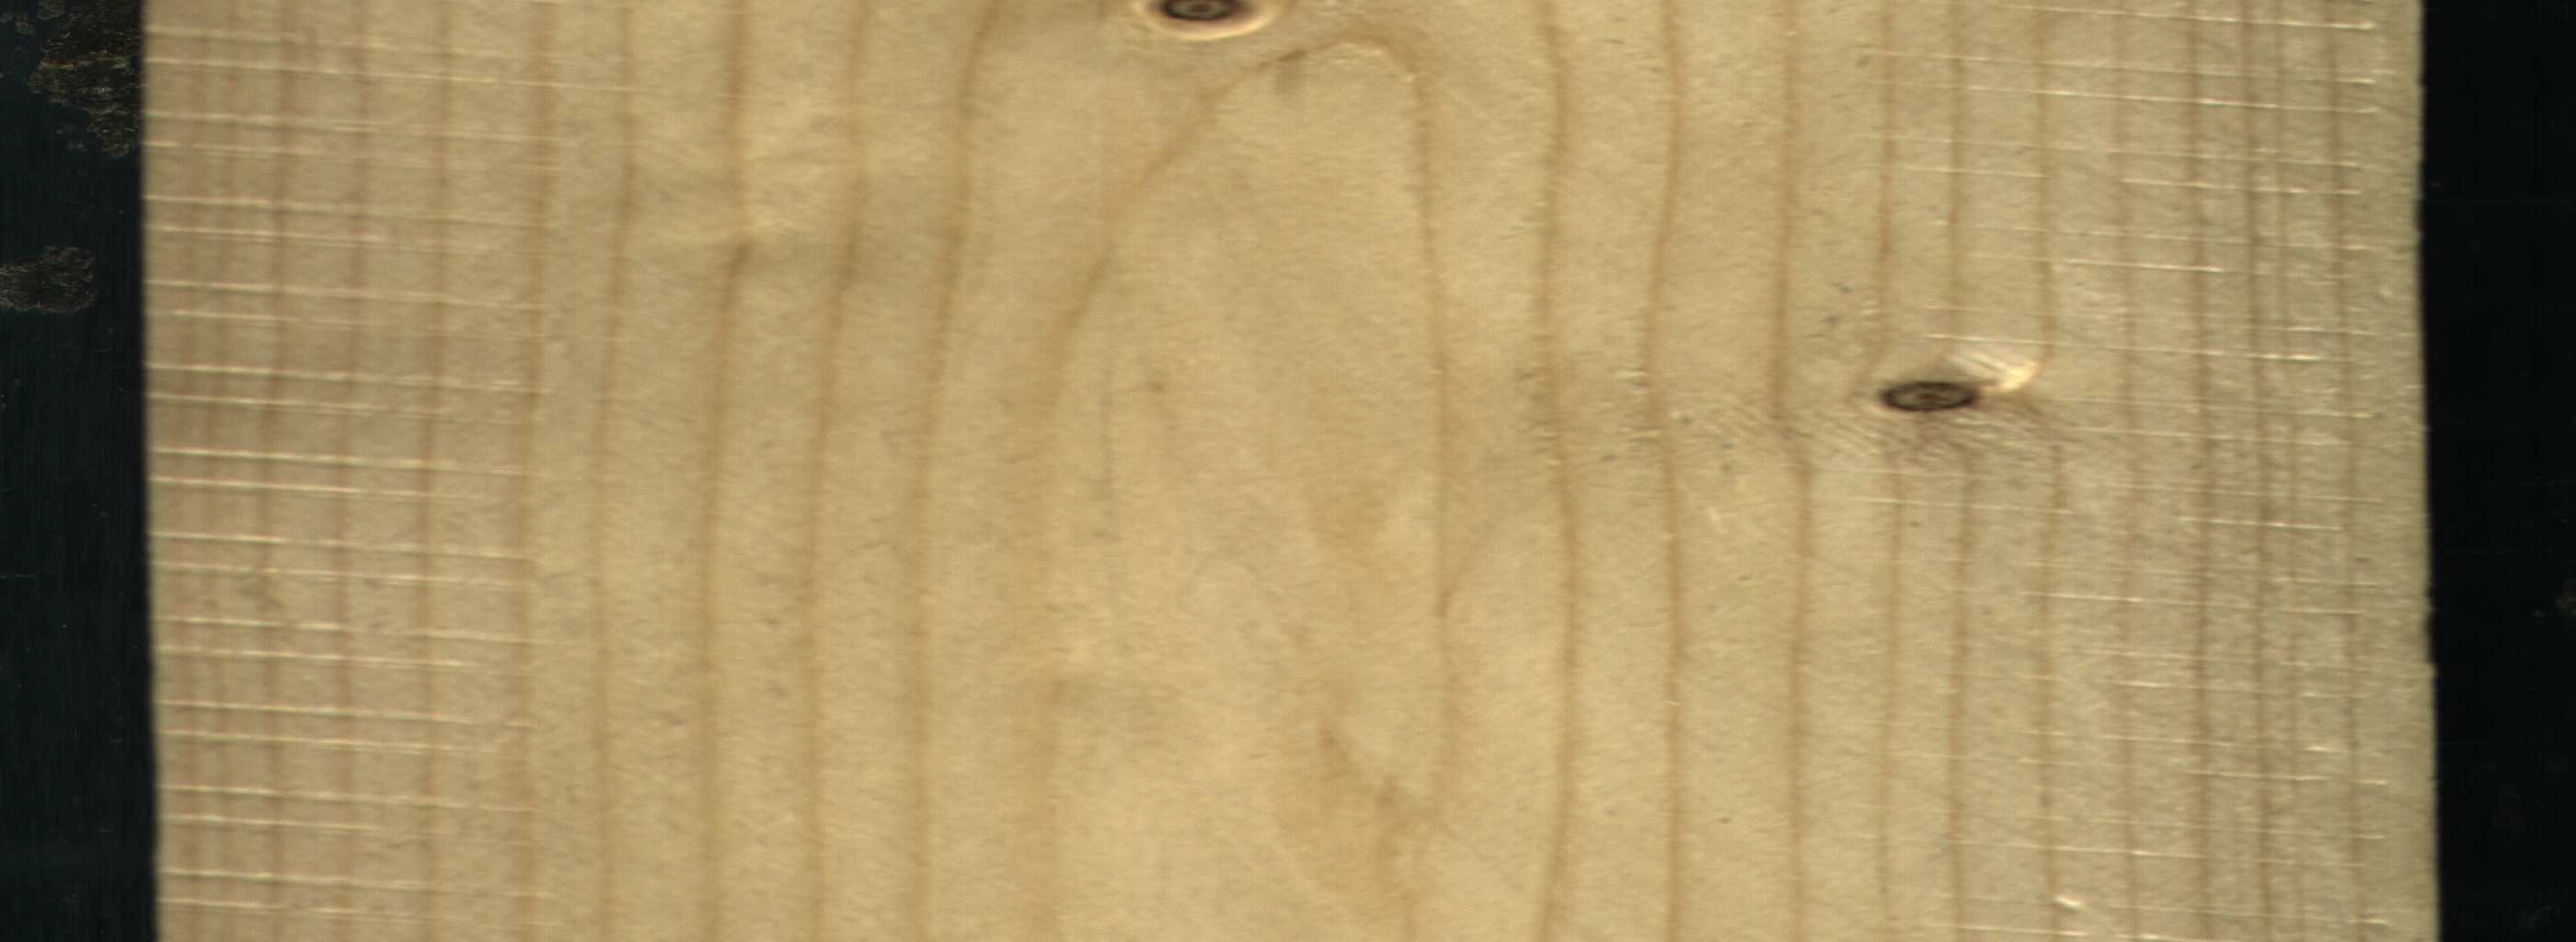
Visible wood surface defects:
Dead_Knot
Dead_Knot